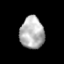
Tissue: prostate
Cell type: T cells
Senescence score: 0.2574
Nuclear area (px): 751
Mean DAPI intensity: 180.252